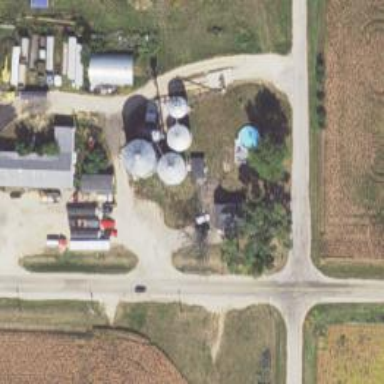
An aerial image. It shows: Silo.